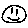
Label: smiley face